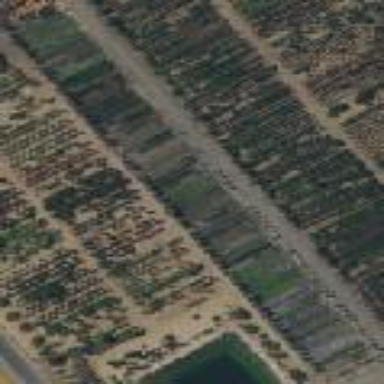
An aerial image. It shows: Plant nursery specializing in shrubs.